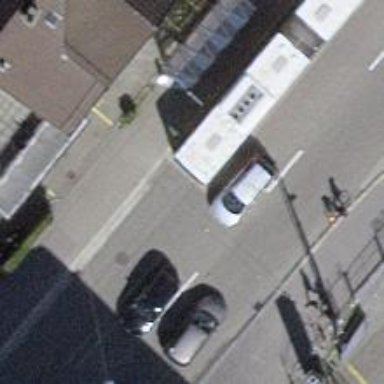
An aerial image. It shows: Trolleybus stop position for public transport.